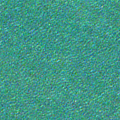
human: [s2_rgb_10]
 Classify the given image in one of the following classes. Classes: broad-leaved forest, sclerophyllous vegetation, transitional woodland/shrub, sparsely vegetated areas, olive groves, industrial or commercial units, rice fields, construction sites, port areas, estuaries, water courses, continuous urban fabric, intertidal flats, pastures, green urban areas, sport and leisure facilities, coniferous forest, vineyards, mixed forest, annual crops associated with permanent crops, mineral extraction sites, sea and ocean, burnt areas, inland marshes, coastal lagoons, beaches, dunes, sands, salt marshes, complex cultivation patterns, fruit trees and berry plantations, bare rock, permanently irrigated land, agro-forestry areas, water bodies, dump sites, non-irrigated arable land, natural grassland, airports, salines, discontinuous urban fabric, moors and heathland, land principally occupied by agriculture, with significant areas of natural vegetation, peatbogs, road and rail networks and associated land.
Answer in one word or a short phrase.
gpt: sea and ocean